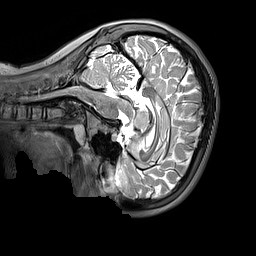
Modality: T2w
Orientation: sagittal
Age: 10
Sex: female
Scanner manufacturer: siemens
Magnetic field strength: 3 T
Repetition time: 3.2 s
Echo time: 0.408 s